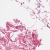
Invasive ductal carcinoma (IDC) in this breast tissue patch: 0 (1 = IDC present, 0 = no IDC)